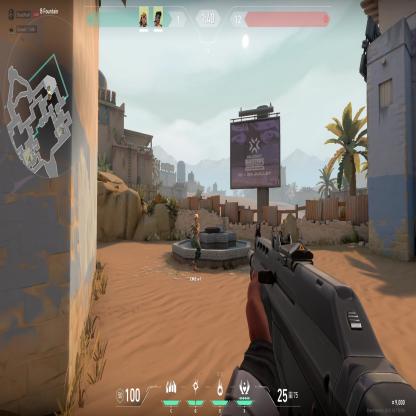
Label: teammate